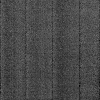
Atmospheric dust classification: dusty